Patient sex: F
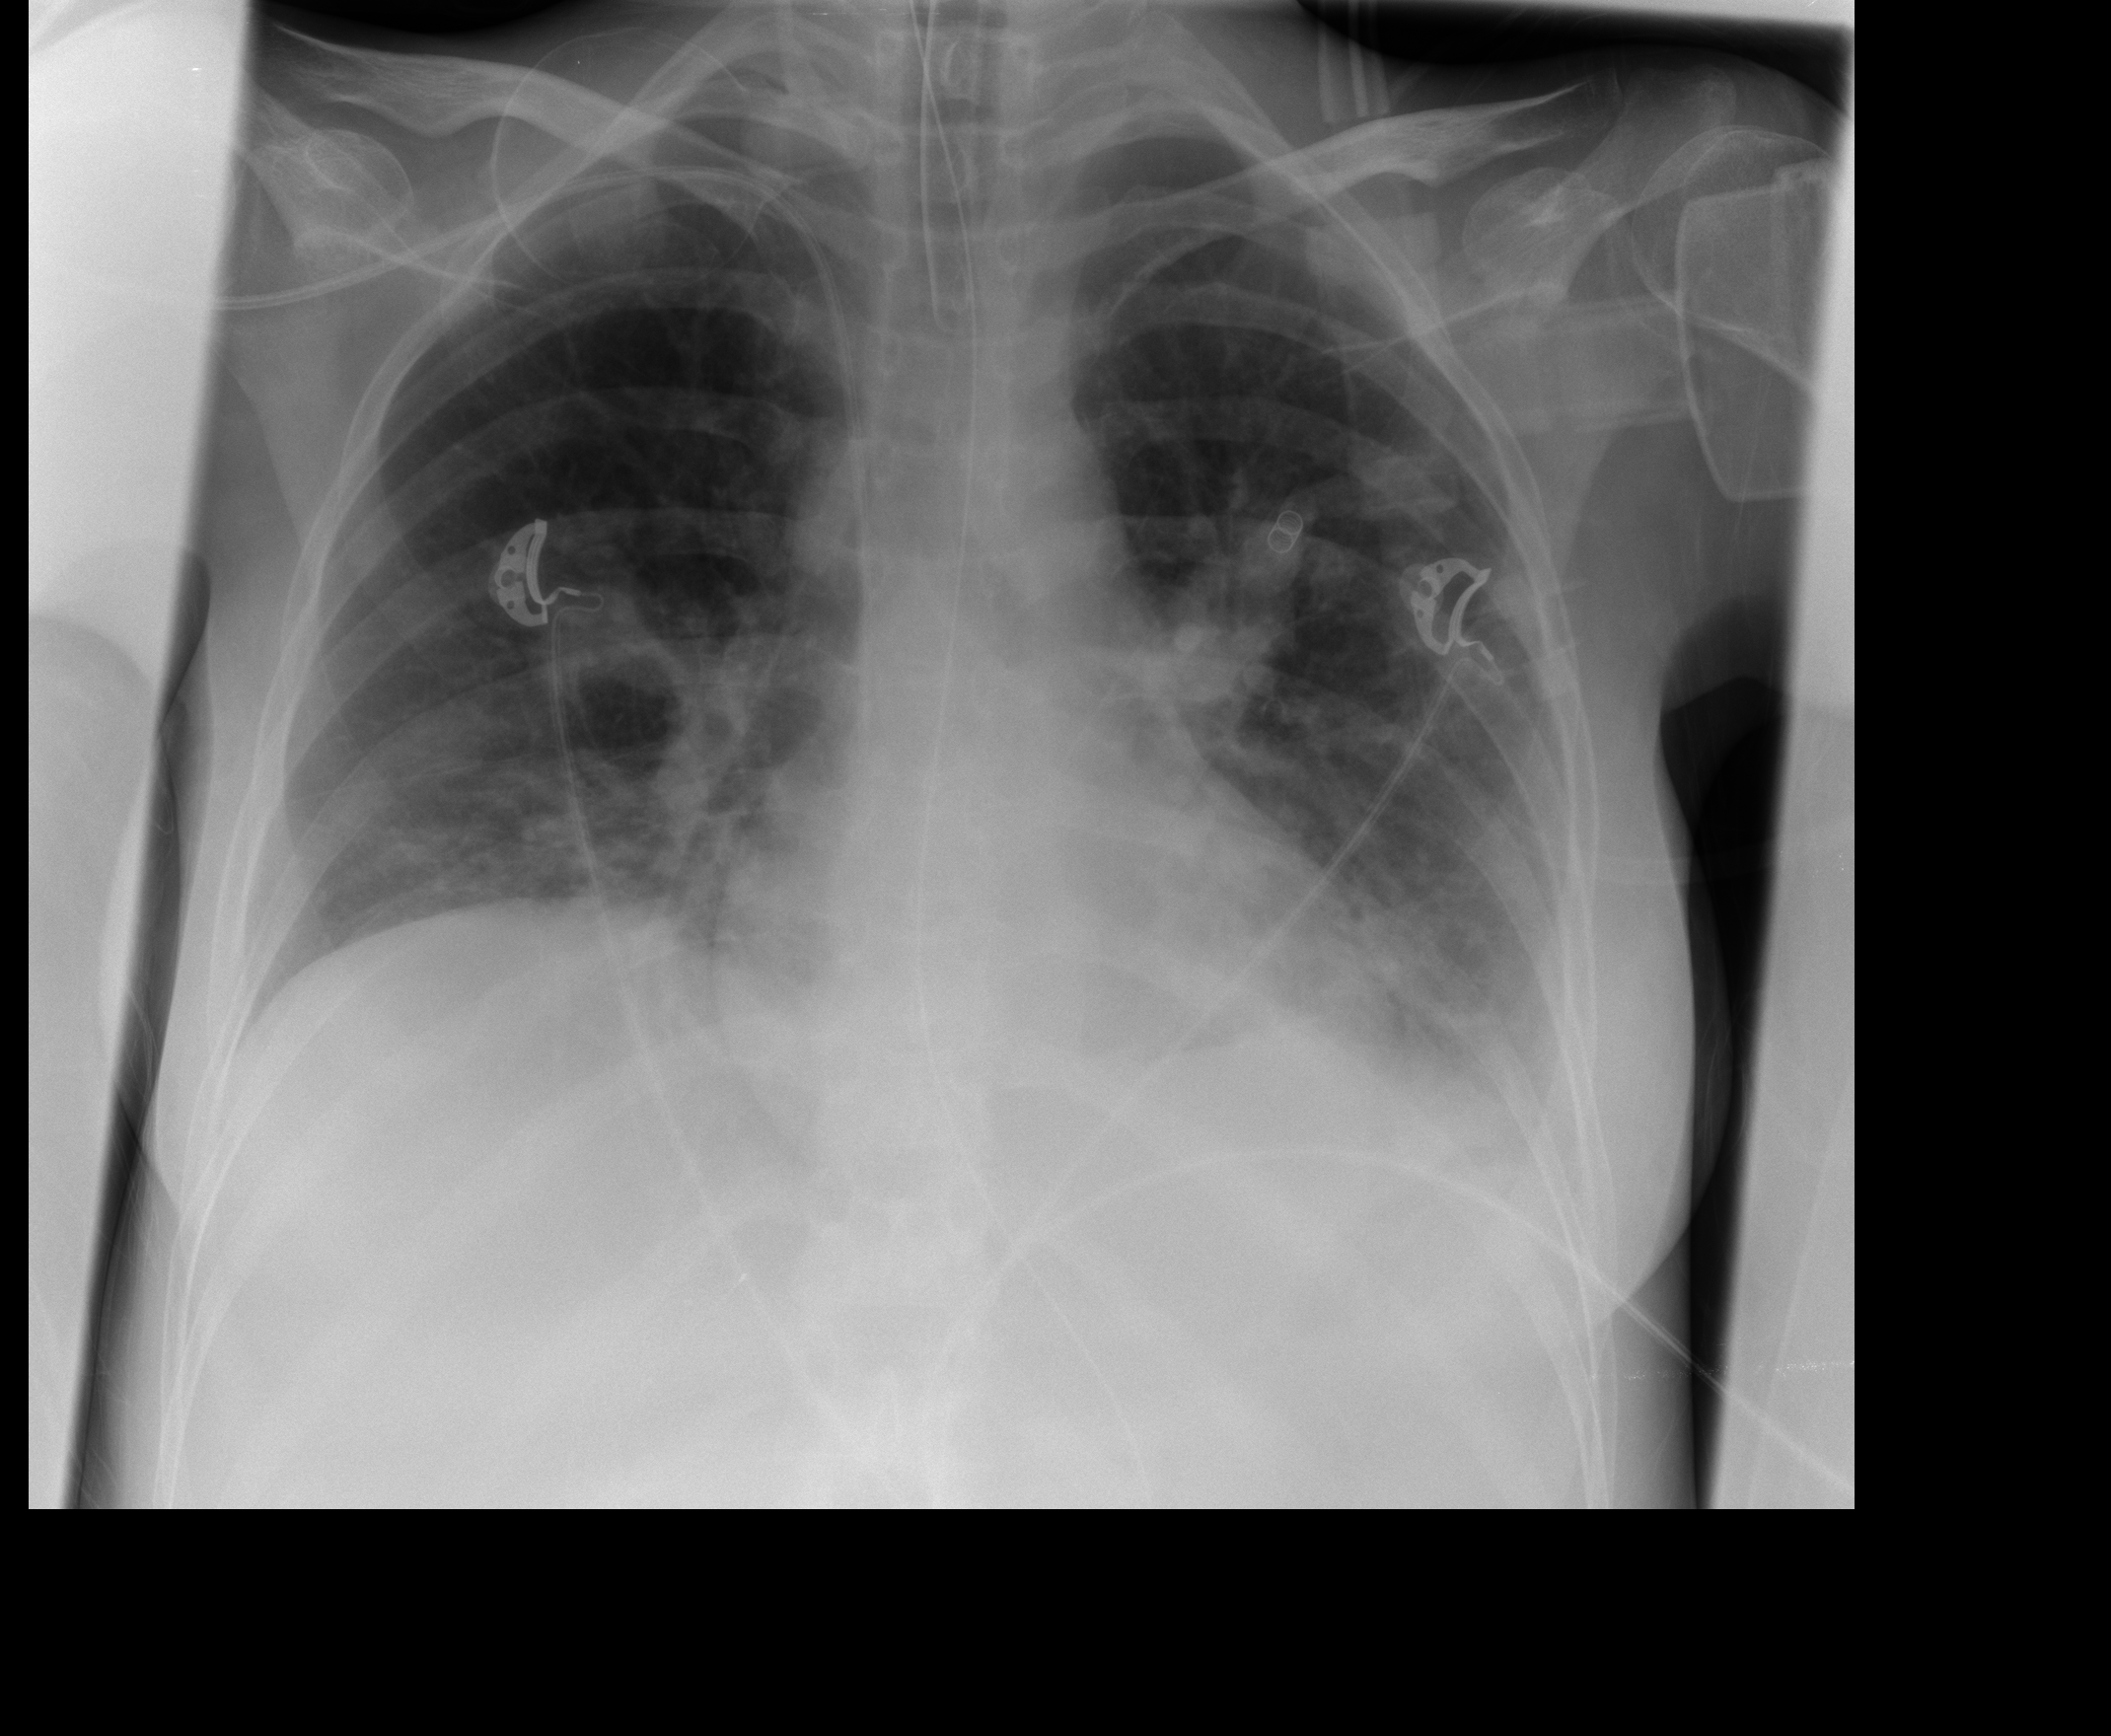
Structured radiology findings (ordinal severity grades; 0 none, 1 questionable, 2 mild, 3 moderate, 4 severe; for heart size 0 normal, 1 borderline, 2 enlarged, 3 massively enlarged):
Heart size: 0
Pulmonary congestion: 1
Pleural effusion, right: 0
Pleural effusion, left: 2
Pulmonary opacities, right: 3
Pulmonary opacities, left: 3
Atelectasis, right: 2
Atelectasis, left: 2